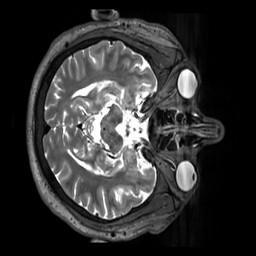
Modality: T2w
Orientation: axial
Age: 31
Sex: male
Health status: healthy
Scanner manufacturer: siemens
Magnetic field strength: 3 T
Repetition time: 3.2 s
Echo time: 0.412 s